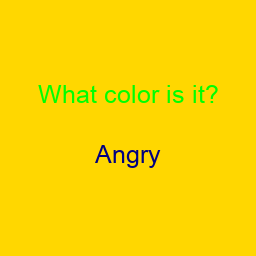
Color: navy
Background color: gold
Question text color: lime